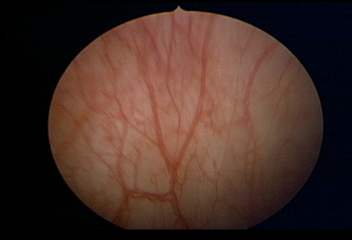
Modality: WLC
Class: Normal mucosa
Bladder cancer association: No